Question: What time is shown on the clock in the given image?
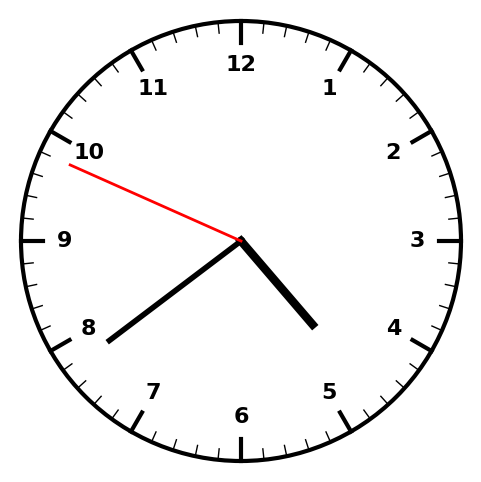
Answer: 04:38:49